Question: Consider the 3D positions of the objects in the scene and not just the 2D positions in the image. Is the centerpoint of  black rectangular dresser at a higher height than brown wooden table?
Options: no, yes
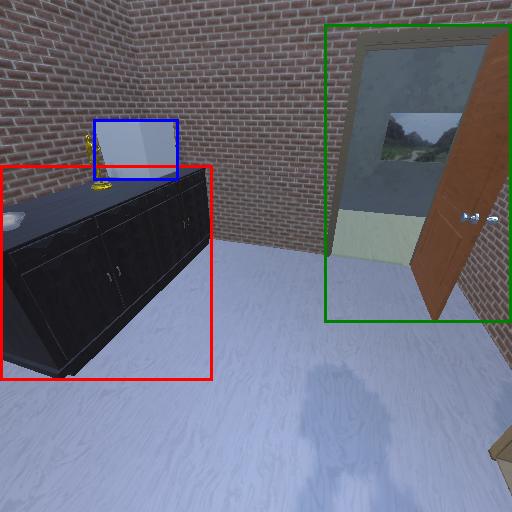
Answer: no